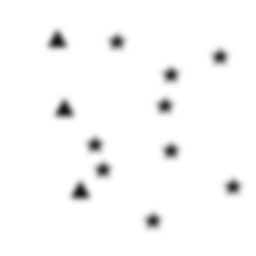
Squares: 0
Triangles: 3
Stars: 9
Total shapes: 12